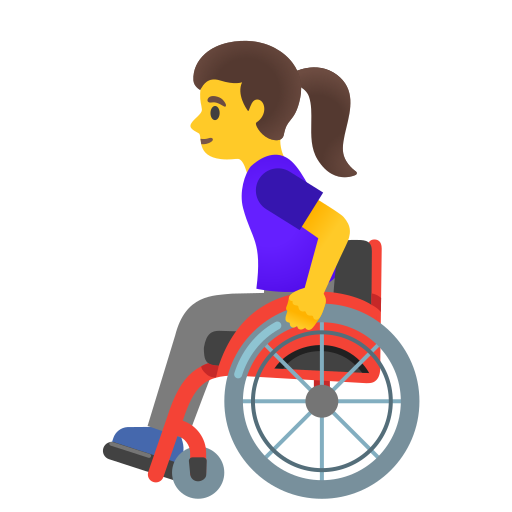
Emoji: 👩‍🦽